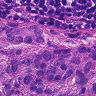
Metastatic tissue present: yes